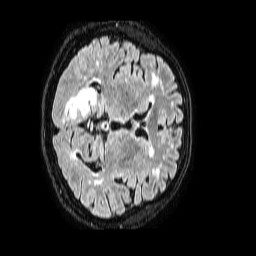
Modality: FLAIR
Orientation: axial
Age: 59
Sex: male
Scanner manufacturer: philips
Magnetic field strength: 1.5 T
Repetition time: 4.8 s
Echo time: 0.3 s